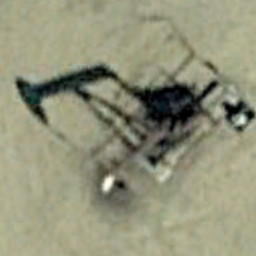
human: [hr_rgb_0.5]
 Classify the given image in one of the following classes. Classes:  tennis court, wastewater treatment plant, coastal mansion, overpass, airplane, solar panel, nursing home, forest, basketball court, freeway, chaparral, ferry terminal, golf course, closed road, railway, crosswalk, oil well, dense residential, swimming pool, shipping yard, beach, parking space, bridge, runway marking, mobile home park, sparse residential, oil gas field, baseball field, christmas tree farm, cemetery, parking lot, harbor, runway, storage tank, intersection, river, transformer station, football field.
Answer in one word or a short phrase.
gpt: oil well